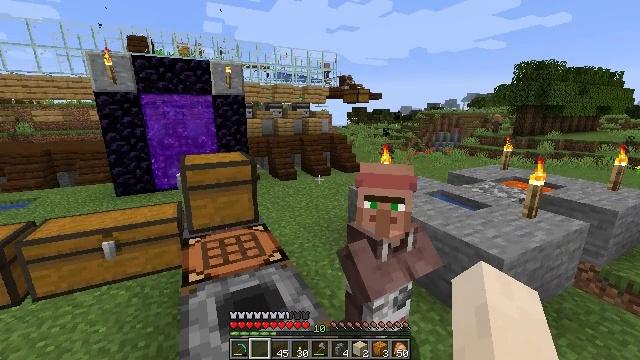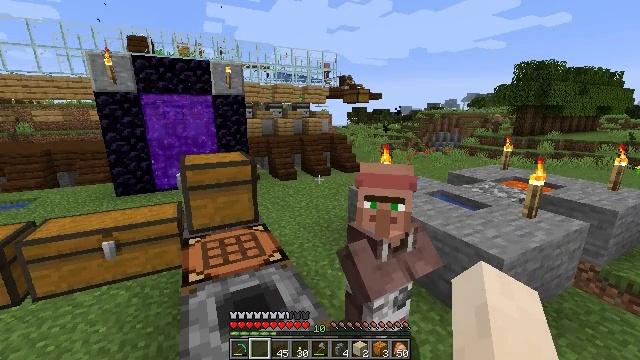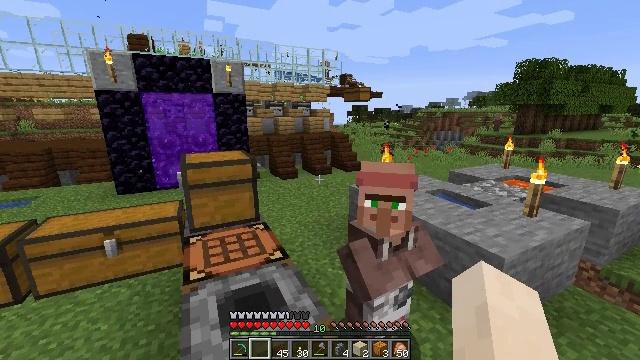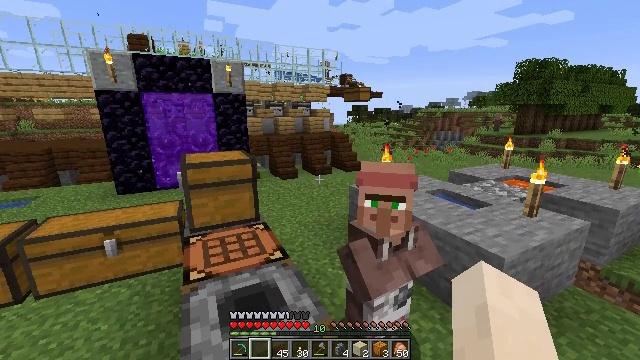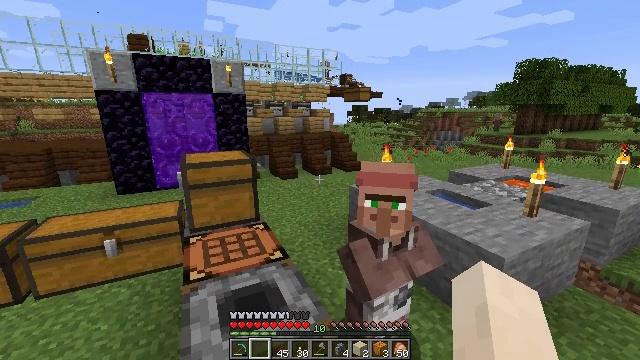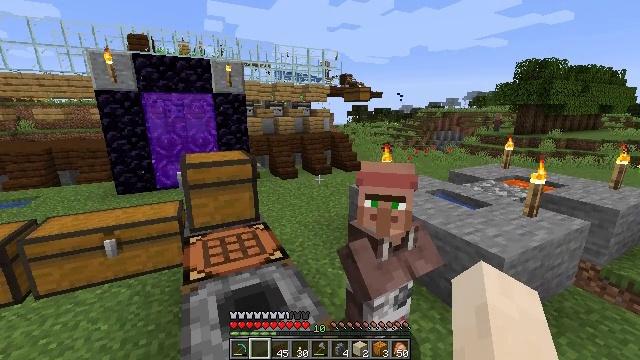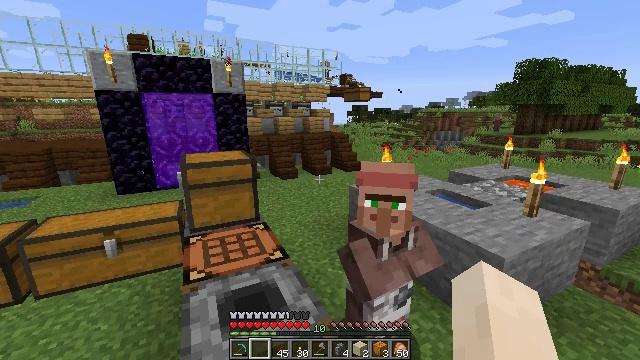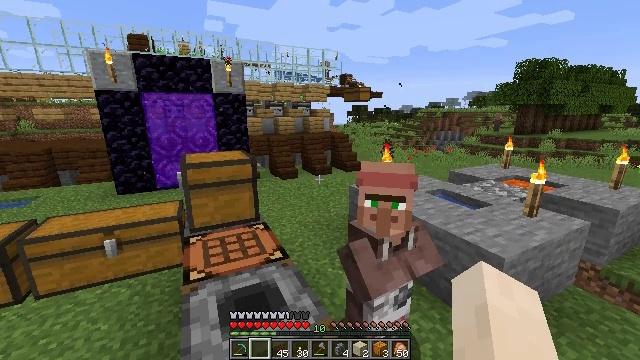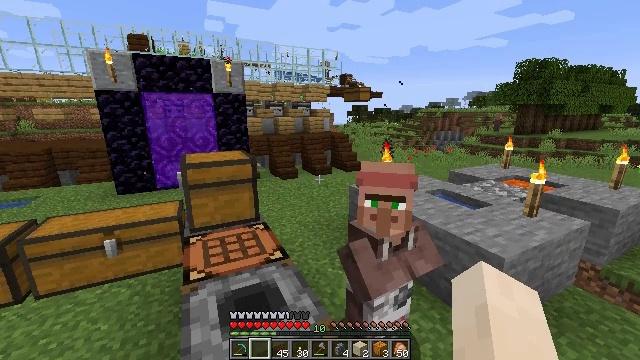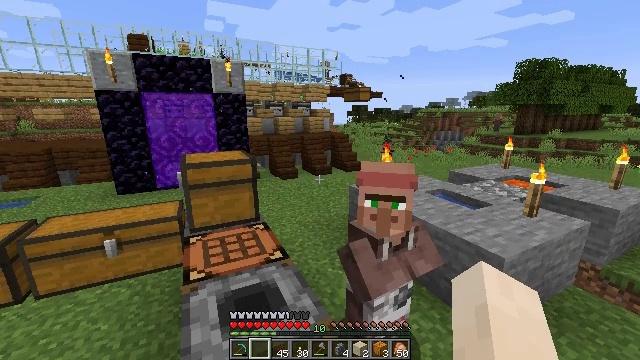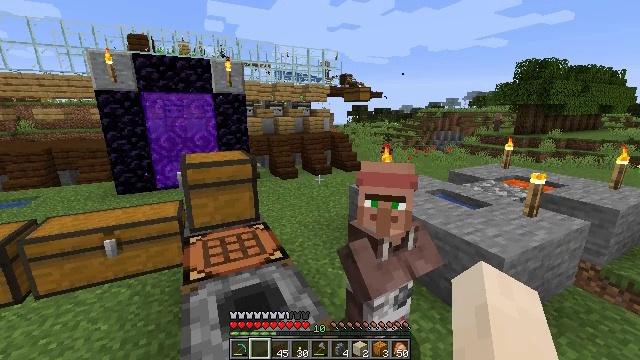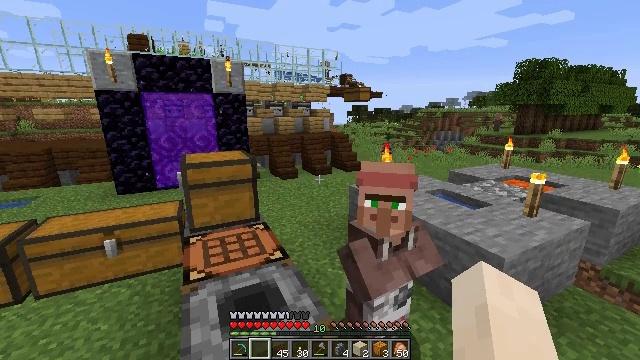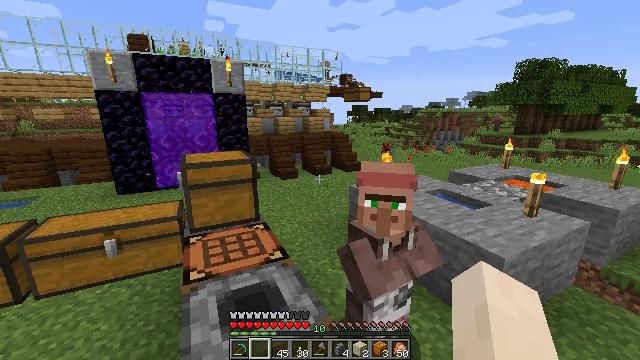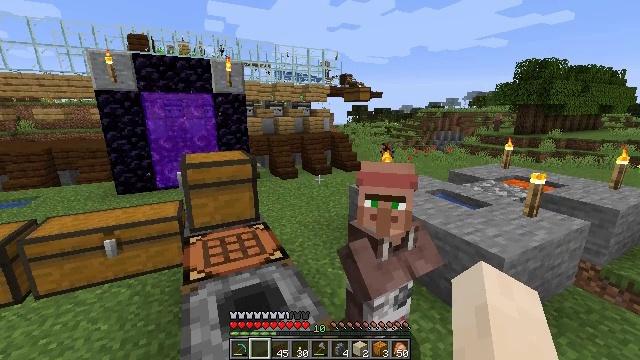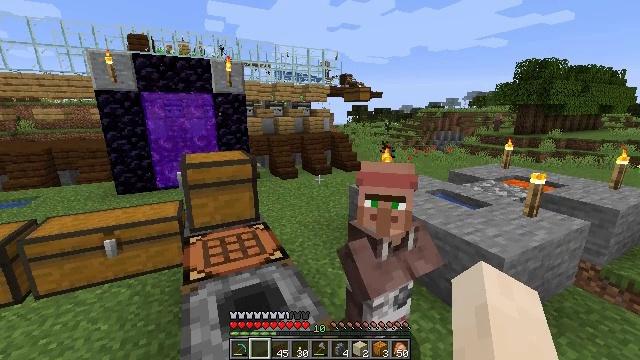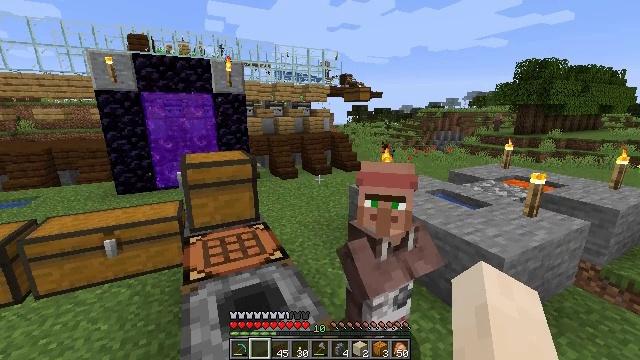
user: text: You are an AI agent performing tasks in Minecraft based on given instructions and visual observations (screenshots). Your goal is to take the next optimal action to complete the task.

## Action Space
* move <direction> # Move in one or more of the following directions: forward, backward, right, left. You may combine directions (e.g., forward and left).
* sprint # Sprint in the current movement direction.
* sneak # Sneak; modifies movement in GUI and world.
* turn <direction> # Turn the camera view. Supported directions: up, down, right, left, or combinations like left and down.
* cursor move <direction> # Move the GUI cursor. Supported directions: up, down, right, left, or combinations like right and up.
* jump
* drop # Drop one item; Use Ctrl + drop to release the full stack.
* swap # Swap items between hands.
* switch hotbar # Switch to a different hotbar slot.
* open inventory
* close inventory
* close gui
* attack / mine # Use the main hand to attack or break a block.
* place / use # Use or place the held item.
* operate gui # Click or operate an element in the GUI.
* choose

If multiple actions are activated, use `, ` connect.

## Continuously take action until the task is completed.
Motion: motion action
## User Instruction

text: Left-click on the smoker to mine it.
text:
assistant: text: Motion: no_op
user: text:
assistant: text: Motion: no_op
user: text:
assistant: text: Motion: no_op
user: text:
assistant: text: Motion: no_op
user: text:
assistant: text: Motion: no_op
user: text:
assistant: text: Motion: no_op
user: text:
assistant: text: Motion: no_op
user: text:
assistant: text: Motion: no_op
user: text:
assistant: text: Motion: no_op
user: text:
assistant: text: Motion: no_op
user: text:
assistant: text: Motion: no_op
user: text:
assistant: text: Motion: no_op
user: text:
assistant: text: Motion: no_op
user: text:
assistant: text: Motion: no_op
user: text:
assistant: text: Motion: no_op
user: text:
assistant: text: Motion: no_op
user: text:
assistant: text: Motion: no_op
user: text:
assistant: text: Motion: no_op
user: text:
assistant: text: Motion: no_op
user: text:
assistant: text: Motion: no_op
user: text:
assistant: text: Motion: no_op
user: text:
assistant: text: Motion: no_op
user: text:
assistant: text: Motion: no_op
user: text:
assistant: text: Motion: no_op
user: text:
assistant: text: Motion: no_op
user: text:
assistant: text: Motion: no_op
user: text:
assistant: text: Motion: no_op
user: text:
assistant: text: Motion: no_op
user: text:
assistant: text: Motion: no_op
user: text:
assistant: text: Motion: no_op